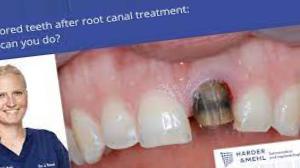
Condition: Tooth Discoloration